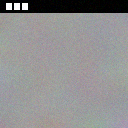
Screen state: on